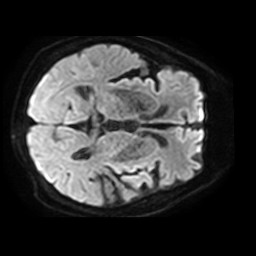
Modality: TRACE
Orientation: axial
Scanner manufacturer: philips
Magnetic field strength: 3 T
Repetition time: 3.799 s
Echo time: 0.06134 s